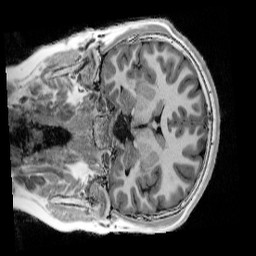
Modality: UNIT1_denoised
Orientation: coronal
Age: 11
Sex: male
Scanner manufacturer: siemens
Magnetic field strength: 3 T
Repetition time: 4 s
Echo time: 0.00303 s